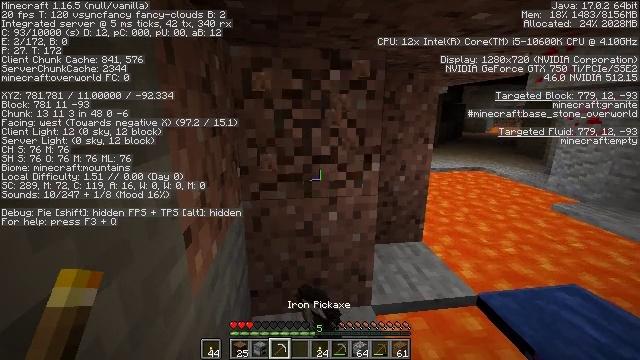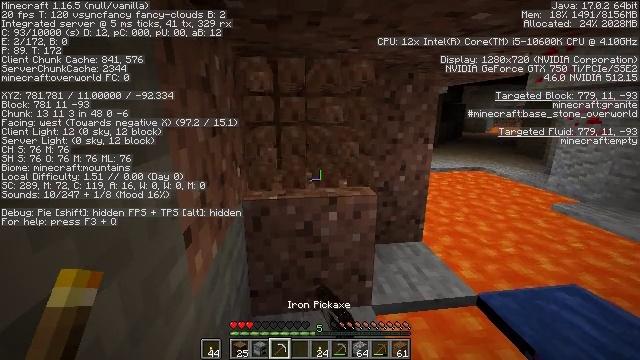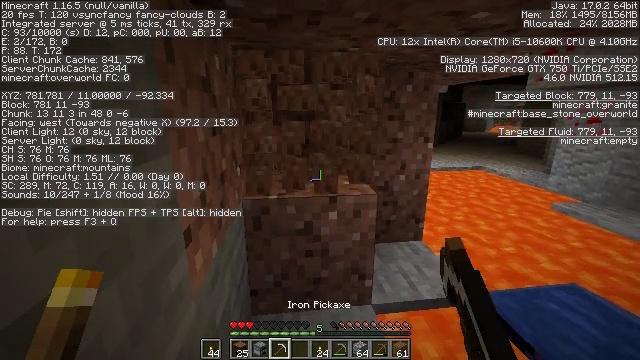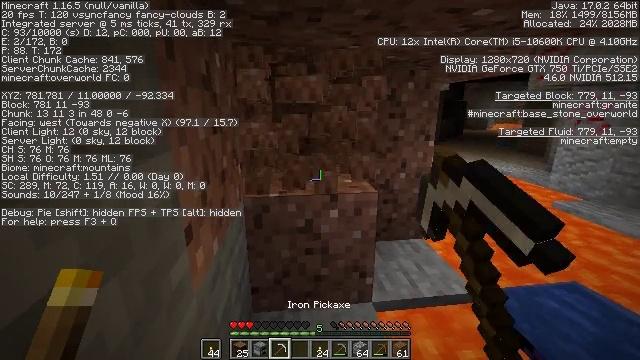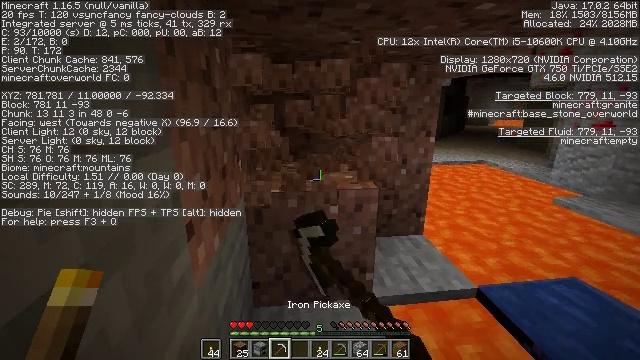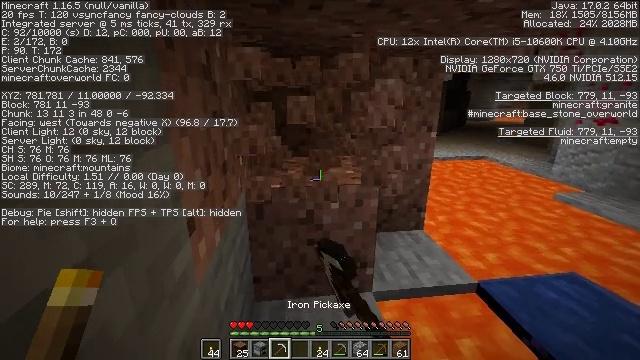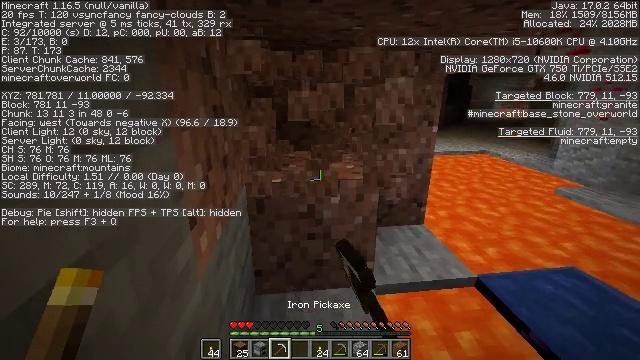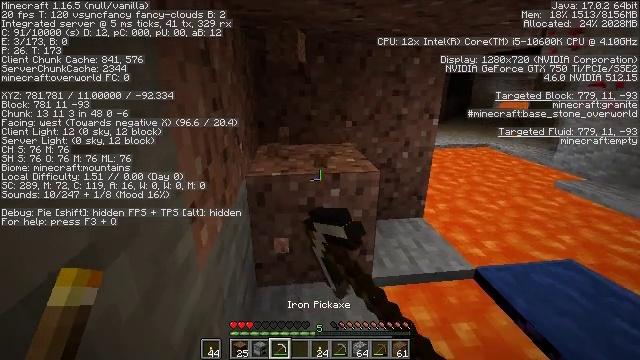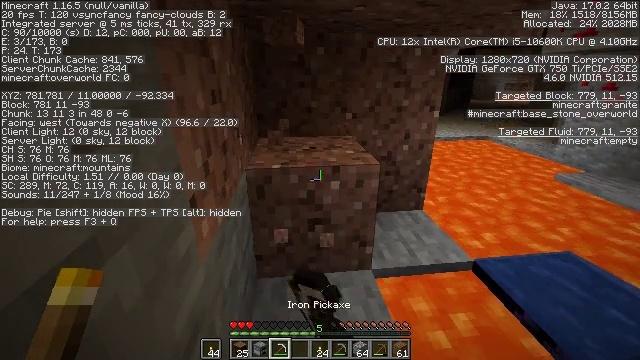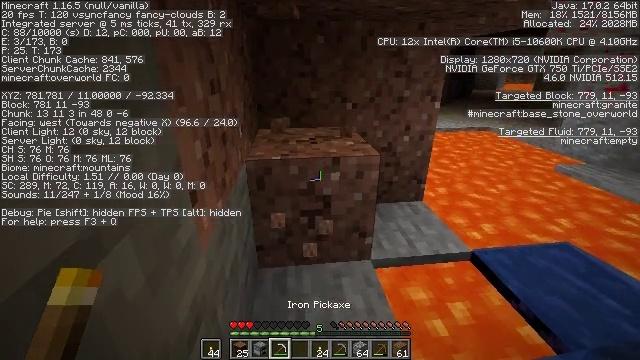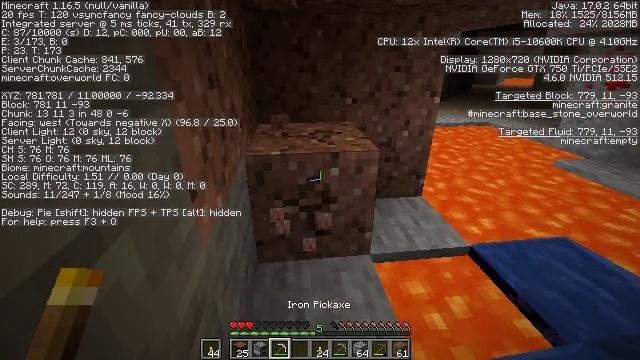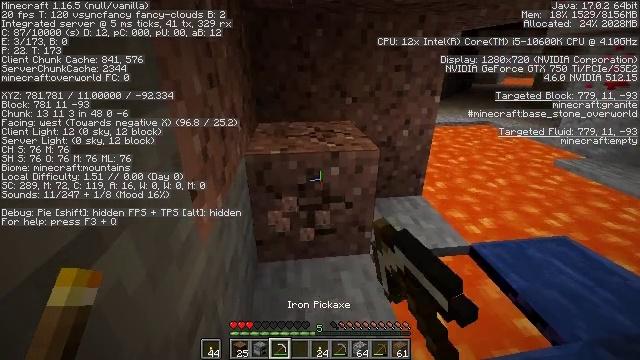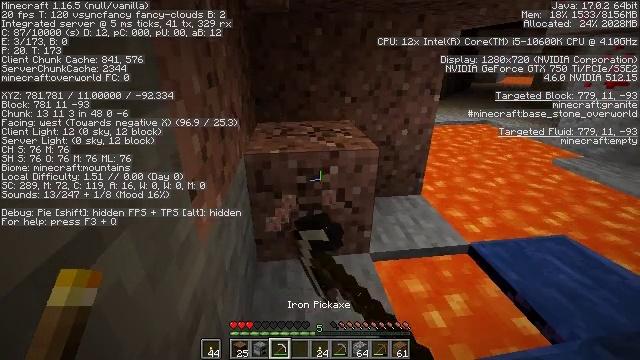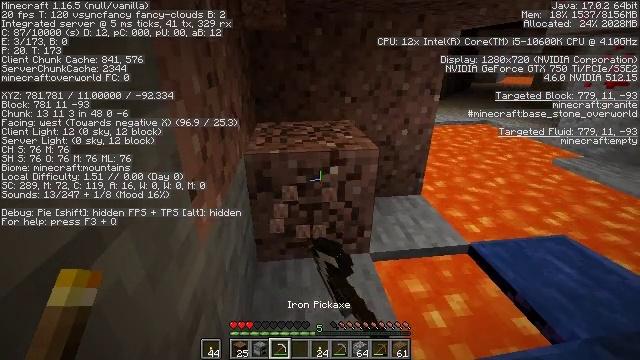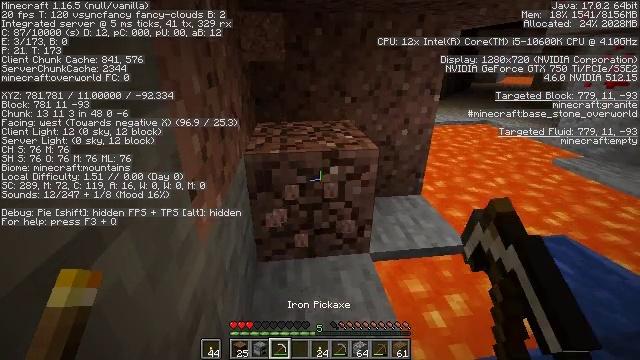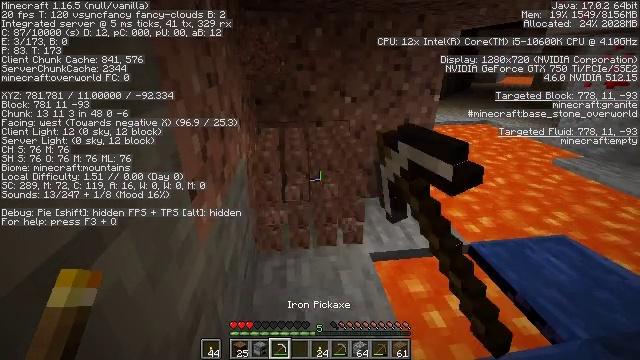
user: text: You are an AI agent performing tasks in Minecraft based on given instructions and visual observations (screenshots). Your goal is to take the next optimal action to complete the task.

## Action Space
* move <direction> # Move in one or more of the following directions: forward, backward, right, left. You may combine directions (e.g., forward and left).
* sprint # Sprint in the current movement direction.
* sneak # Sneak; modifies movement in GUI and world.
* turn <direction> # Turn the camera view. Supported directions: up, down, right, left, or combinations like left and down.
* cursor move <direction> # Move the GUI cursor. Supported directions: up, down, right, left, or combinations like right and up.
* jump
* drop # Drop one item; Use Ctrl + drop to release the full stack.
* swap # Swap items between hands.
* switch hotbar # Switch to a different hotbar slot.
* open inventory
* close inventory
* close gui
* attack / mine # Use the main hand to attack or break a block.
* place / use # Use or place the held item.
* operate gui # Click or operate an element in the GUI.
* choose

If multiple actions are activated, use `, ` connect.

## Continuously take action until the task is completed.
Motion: motion action
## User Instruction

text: Mine the granite block.
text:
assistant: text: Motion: attack / mine
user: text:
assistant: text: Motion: attack / mine
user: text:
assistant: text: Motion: attack / mine
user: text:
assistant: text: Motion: attack / mine
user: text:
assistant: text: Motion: turn down, attack / mine
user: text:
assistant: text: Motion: turn down, attack / mine
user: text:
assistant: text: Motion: turn down, attack / mine
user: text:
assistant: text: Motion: turn down, attack / mine
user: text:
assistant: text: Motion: turn down, attack / mine
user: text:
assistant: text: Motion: turn down, attack / mine
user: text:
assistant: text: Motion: attack / mine
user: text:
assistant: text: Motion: attack / mine
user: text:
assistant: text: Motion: attack / mine
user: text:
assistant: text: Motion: attack / mine
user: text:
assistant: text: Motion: attack / mine
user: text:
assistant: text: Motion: attack / mine
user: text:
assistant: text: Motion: move forward and move left, turn right, attack / mine
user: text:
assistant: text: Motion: move forward and move left, turn right, attack / mine
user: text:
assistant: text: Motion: move forward and move left, turn right, attack / mine
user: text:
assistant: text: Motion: move forward and move left, turn right, attack / mine
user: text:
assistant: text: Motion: move forward and move left, turn right, attack / mine
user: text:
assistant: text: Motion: move forward, turn right, attack / mine
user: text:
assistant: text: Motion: attack / mine
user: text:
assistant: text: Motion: attack / mine
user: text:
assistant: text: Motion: attack / mine
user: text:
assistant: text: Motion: attack / mine
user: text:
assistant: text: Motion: attack / mine
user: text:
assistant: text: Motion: attack / mine
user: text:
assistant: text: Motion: attack / mine
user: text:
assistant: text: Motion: attack / mine